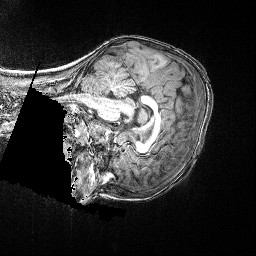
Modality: T1w
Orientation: sagittal
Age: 73
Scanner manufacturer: siemens
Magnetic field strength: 3 T
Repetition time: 2.5 s
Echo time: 0.00347 s